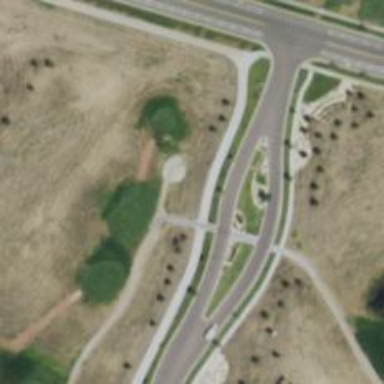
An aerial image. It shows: Footway that doubles as golf path.